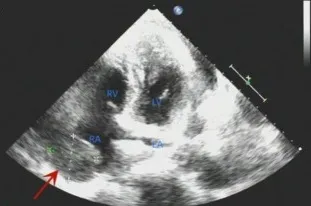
Re-examination of the TTE showed an isoechoic mass of approximately 39 * 37 mm at the top of the right atrium with a wide base and multiple echo-free zones. The surrounding atrial wall was thickened, and the width of the inferior vena cava was approximately 23 mm (A).
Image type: radiology (ultrasound)